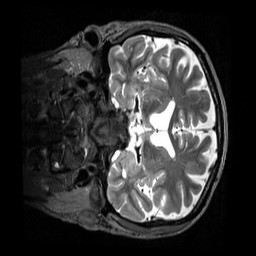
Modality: T2w
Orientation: coronal
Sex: male
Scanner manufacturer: siemens
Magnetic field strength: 3 T
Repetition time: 3.2 s
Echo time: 0.409 s